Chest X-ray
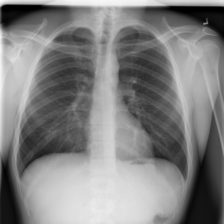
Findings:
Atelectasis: negative
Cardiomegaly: negative
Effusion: negative
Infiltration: negative
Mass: negative
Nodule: negative
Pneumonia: negative
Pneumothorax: negative
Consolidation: negative
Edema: negative
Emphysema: negative
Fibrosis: negative
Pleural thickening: negative
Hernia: negative